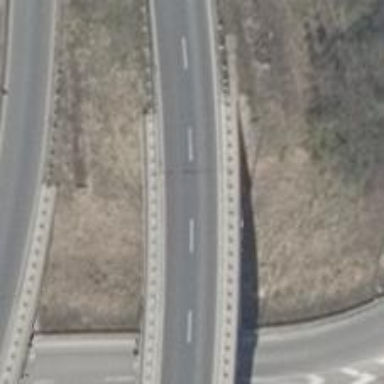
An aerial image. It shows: Asphalt tertiary road on bridge.